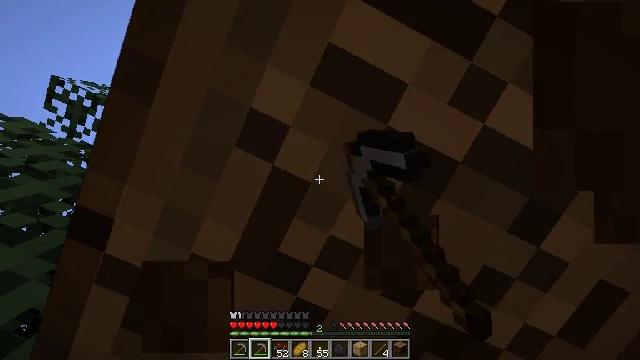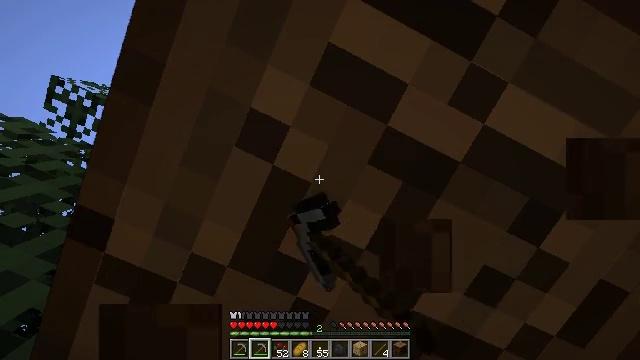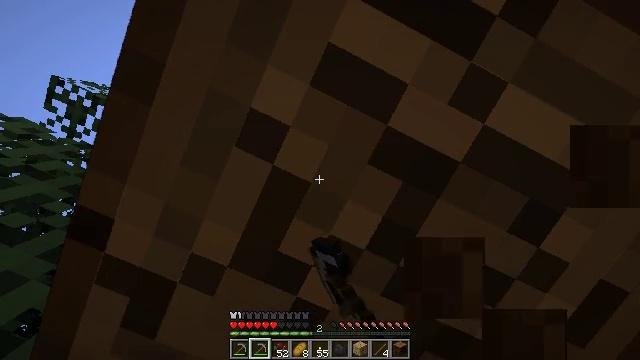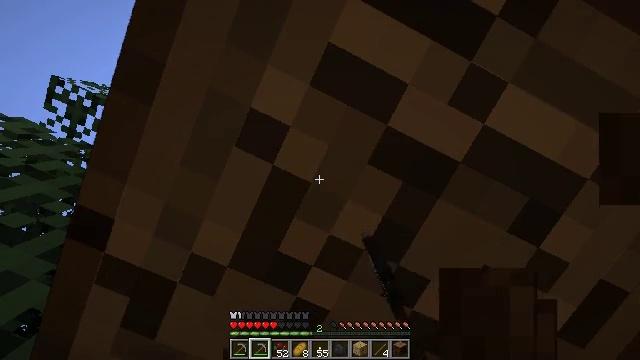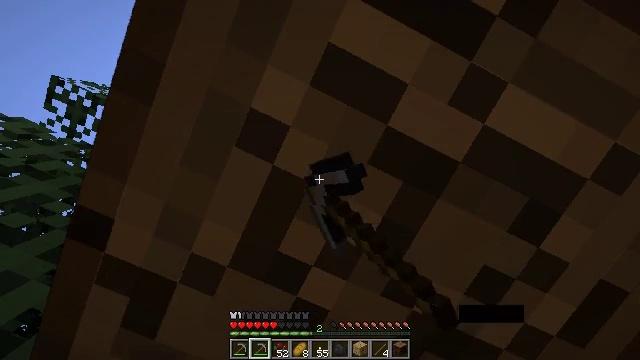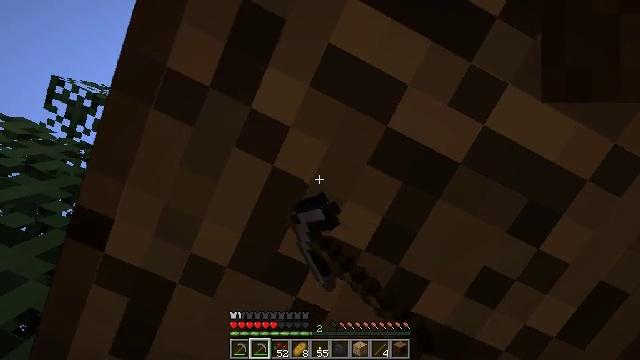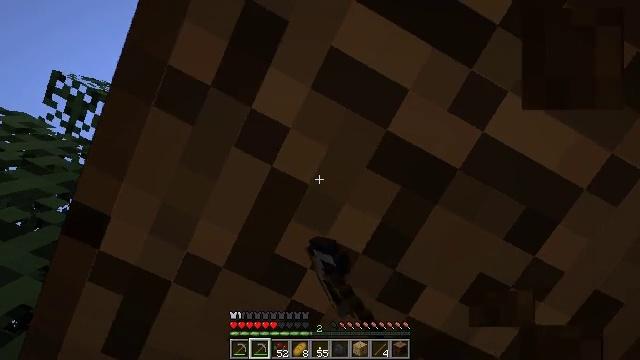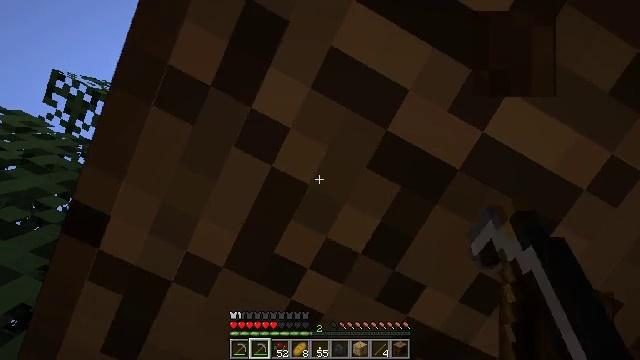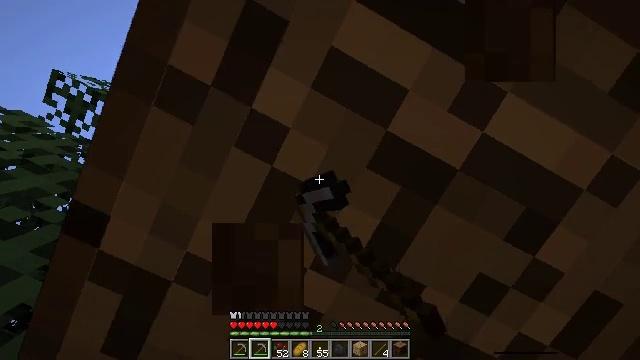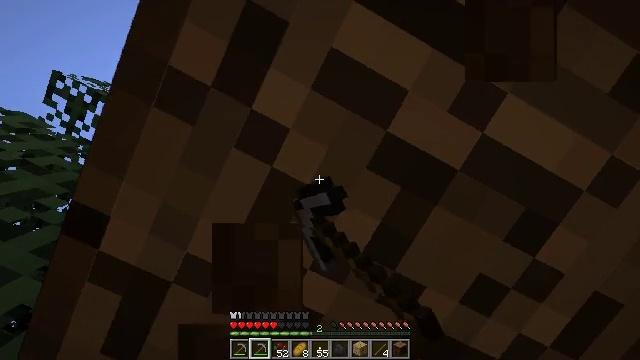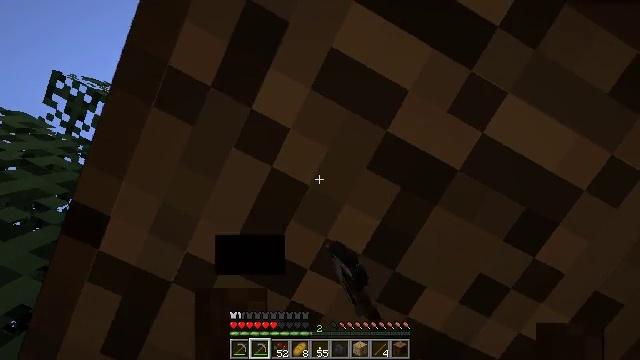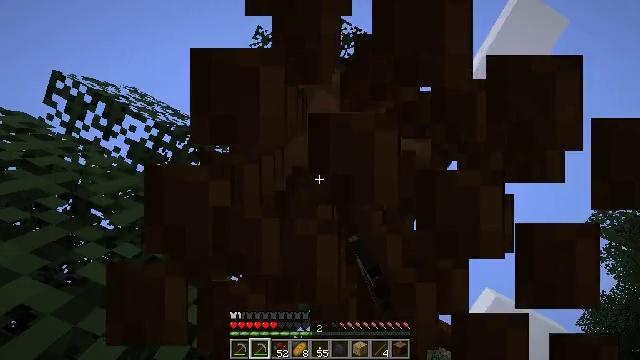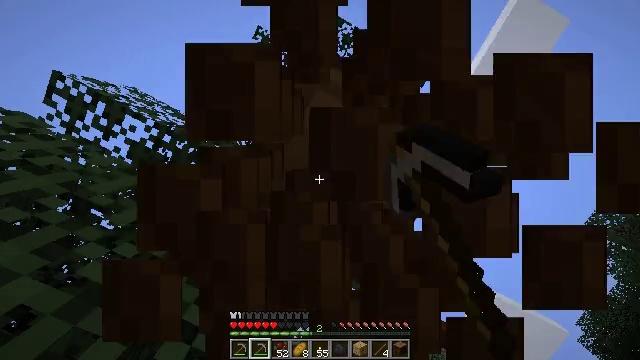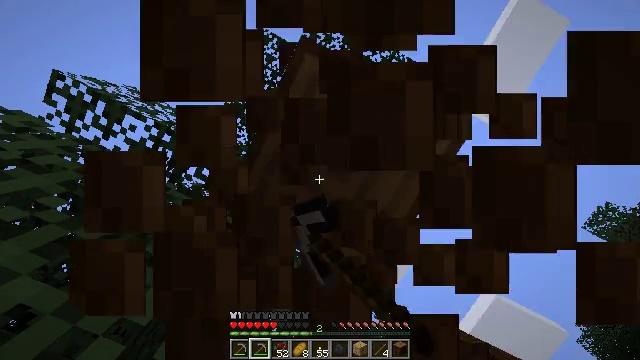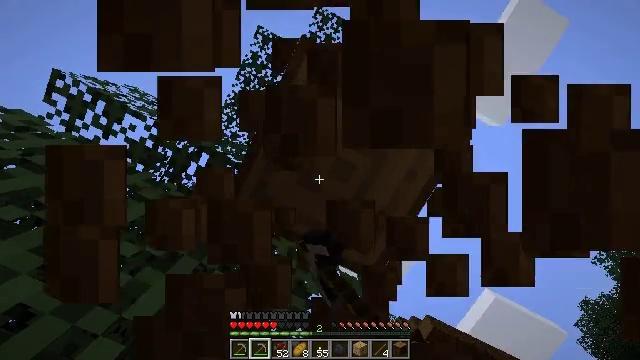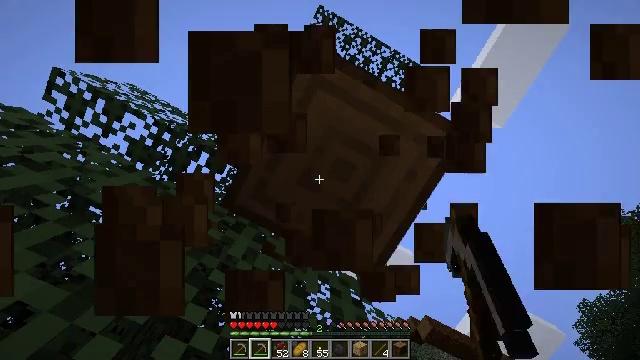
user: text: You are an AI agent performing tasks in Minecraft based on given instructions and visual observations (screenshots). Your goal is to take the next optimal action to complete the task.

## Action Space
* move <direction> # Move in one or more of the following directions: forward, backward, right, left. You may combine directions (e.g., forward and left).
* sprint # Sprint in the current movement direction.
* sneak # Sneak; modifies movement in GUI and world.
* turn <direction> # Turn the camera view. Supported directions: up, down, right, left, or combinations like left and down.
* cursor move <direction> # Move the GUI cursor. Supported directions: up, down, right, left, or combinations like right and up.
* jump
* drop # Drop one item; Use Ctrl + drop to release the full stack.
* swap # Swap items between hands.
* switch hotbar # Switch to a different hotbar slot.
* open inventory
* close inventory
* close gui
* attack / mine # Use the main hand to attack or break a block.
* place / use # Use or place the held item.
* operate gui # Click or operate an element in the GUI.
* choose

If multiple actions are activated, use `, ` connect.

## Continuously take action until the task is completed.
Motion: motion action
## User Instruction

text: Chop down the spruce log.
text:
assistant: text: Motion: attack / mine
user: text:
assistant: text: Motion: attack / mine
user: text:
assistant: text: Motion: attack / mine
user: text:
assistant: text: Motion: attack / mine
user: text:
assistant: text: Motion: attack / mine
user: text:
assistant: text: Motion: turn right, attack / mine
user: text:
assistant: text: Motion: attack / mine
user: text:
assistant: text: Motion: attack / mine
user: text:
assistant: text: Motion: attack / mine
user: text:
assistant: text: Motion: attack / mine
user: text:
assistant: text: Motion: attack / mine
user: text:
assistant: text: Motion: attack / mine
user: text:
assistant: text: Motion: attack / mine
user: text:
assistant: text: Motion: attack / mine
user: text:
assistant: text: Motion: attack / mine
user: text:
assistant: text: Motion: attack / mine
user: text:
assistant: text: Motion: attack / mine
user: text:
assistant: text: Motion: attack / mine
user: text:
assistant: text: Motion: attack / mine
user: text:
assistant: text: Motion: attack / mine
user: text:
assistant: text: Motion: attack / mine
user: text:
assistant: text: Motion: attack / mine
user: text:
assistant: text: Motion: attack / mine
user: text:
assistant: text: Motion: attack / mine
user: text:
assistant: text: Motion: attack / mine
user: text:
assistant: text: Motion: attack / mine
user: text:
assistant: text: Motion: attack / mine
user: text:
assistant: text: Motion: attack / mine
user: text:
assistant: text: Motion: attack / mine
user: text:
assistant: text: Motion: attack / mine